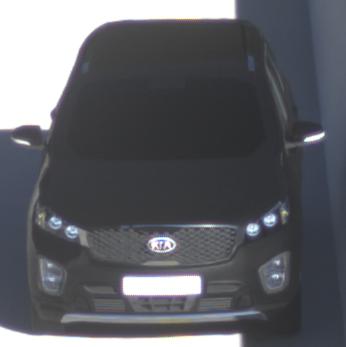
Make: KIA
Model: Sorento 2.2 CRDi
Detailed model: Sorento (UM)
Model produced from: 2015/03
Model produced until: 2017/10
Doors: 5
Color: black
Road condition: dry road
Daytime: sunrise or sunset
Contrast: medium contrast